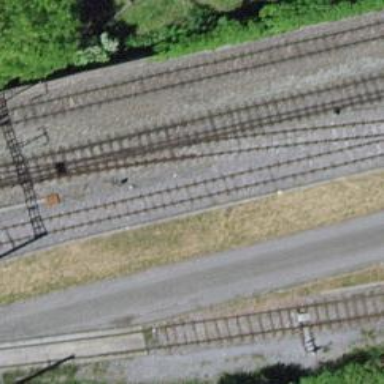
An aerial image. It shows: Narrow-gauge railway siding with 1 track. The track is electrified with contact line.